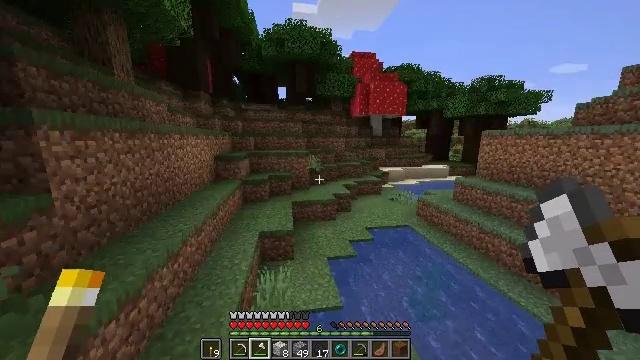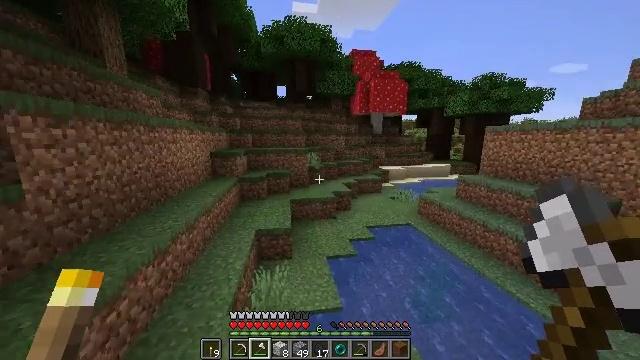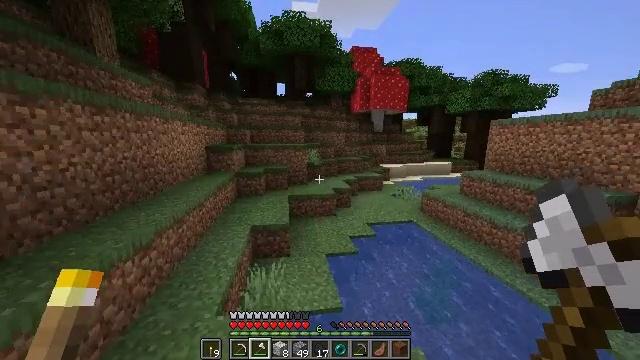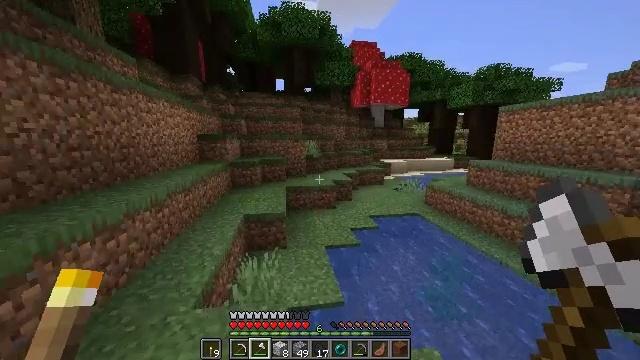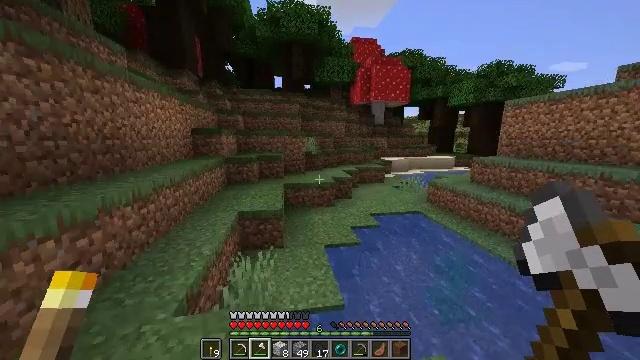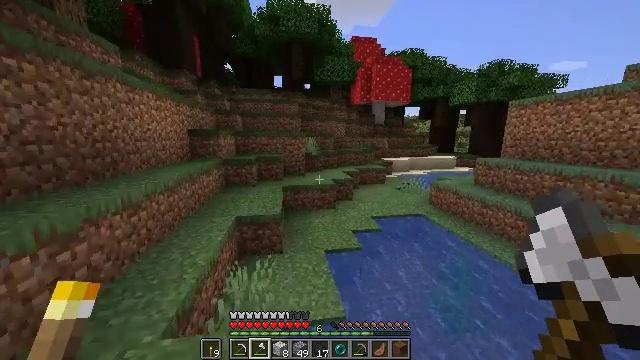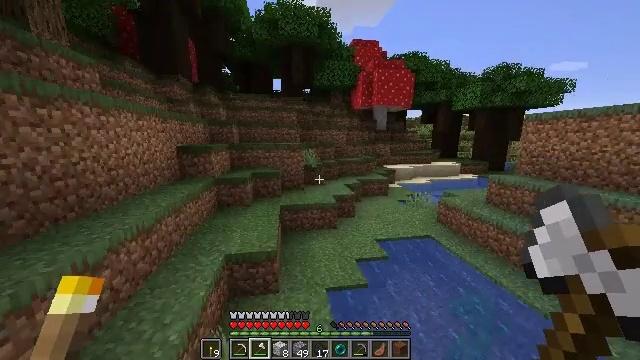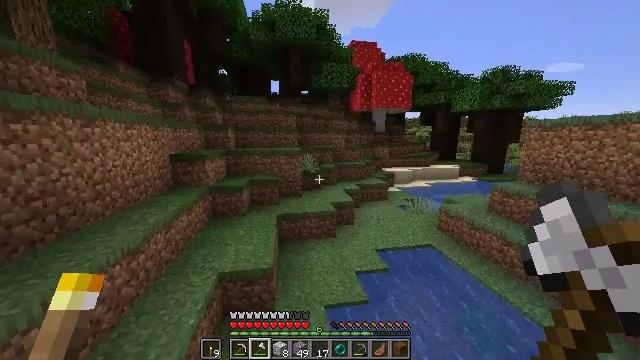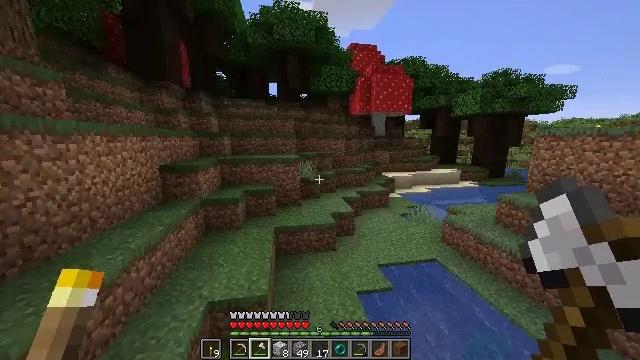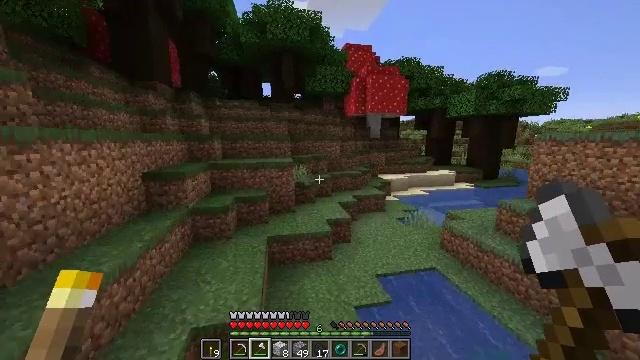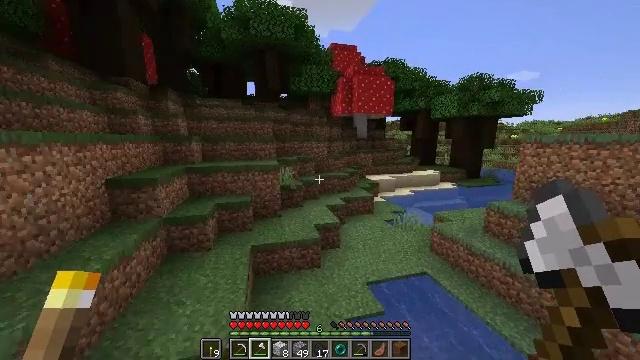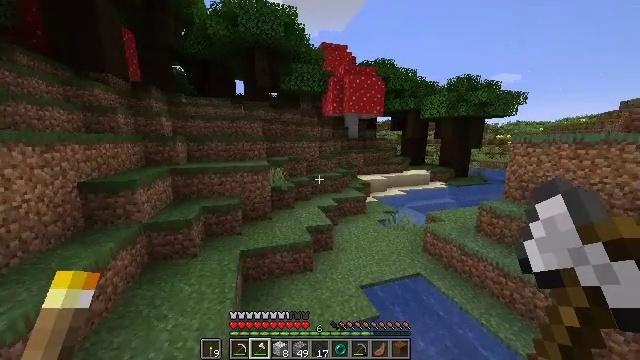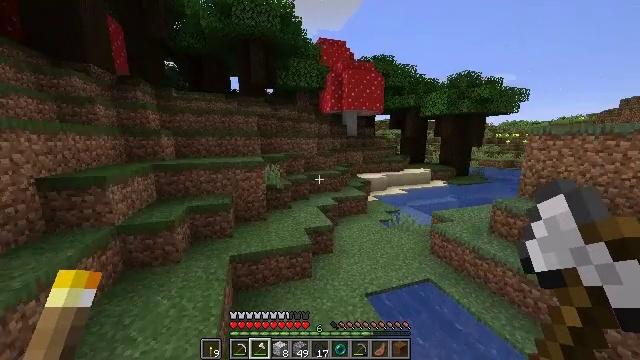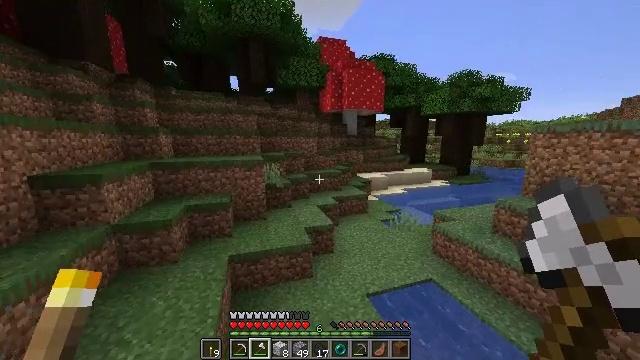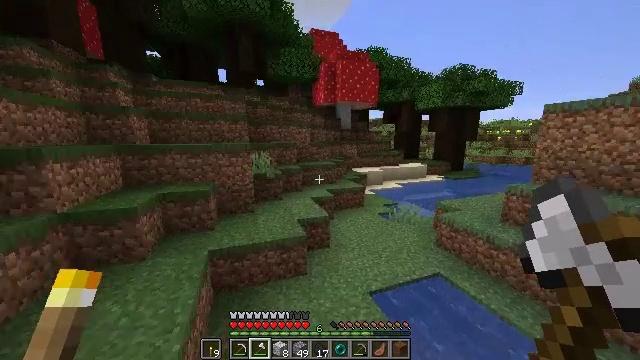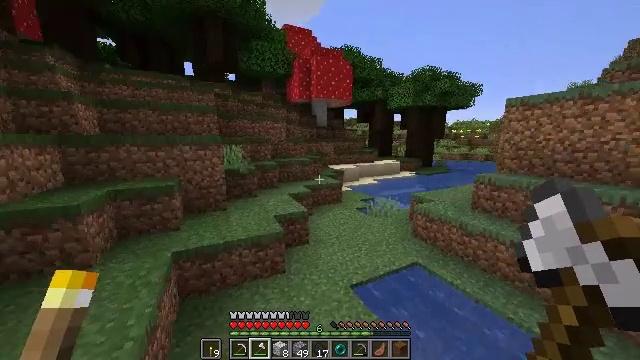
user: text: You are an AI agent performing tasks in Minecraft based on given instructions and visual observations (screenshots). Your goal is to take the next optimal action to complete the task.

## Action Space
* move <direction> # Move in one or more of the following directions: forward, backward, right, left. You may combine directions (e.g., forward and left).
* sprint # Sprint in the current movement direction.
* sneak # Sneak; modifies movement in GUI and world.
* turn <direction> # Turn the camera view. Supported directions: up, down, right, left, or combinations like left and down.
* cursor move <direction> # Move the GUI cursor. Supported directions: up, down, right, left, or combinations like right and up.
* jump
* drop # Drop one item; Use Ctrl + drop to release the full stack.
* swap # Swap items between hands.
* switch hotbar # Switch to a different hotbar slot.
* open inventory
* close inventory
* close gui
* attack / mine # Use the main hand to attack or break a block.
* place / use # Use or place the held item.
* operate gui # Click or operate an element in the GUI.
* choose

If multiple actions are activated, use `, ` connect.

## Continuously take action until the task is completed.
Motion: motion action
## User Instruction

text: Kill mobs.
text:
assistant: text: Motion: move forward, sprint, jump
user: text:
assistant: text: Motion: move forward and move left, sprint, jump
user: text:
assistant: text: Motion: move forward and move left, sprint, jump
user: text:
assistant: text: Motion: move forward, sprint, jump
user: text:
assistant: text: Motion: move forward, sprint, jump
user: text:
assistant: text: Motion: move forward, sprint, jump
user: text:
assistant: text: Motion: move forward, sprint, jump
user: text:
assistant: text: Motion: move forward, sprint, jump
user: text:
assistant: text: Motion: move forward, sprint, turn right, jump
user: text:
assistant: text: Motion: move forward, sprint, turn right, jump
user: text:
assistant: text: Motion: move forward, sprint, turn right, jump
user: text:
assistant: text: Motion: move forward, sprint, jump
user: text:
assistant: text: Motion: move forward, sprint, jump
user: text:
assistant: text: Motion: move forward, sprint, turn right, jump
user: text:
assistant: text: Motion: move forward, sprint, turn right, jump
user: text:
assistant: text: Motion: move forward, sprint, turn right, jump
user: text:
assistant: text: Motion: move forward, sprint, turn right, jump
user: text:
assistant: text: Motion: move forward, sprint, turn right, jump
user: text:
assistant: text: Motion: move forward, sprint, turn right, jump
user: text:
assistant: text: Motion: move forward, sprint, jump
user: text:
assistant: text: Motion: move forward, sprint, turn right, jump
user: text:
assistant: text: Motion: move forward, sprint, jump
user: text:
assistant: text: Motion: move forward, sprint, turn right, jump
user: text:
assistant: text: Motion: move forward, sprint, turn right, jump
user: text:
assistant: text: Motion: move forward, sprint, turn right, jump
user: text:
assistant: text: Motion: move forward, sprint, turn right and up, jump
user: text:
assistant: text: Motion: move forward, sprint, turn right and up
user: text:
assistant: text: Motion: move forward, sprint, turn right
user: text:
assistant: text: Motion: move forward, sprint, turn right
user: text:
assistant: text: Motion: move forward, sprint, turn right, jump